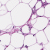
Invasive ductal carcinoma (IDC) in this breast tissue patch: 0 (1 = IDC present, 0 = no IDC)